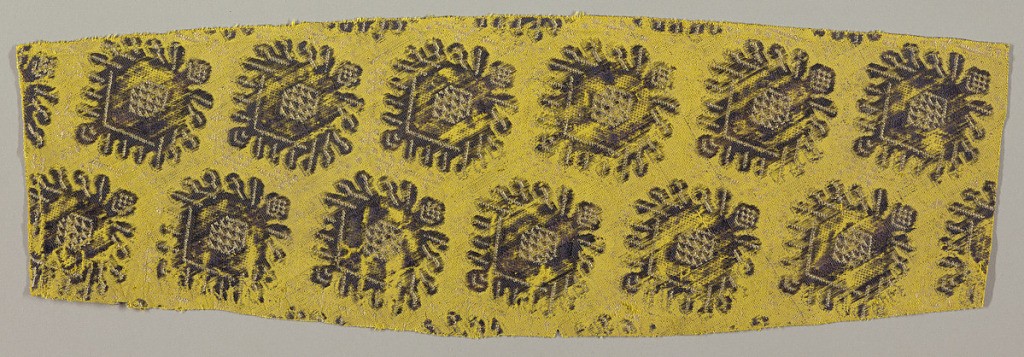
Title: Fragment
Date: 16th century
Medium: silk Technique: supplementary warp forming raised pile (velvet) with additional supplementary warp
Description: Regularly spaced palmettes on a diagonally shaped fragment.